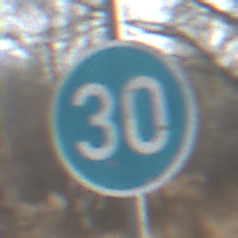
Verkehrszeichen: VorgeschriebeneMindestgeschwindigkeit
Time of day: MorningAfternoon
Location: Outdoor (Nature)
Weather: PartlyCloudy
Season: NotSpecified
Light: Natural